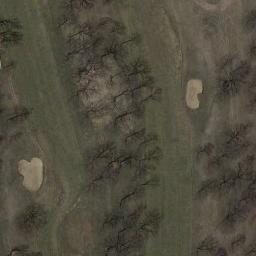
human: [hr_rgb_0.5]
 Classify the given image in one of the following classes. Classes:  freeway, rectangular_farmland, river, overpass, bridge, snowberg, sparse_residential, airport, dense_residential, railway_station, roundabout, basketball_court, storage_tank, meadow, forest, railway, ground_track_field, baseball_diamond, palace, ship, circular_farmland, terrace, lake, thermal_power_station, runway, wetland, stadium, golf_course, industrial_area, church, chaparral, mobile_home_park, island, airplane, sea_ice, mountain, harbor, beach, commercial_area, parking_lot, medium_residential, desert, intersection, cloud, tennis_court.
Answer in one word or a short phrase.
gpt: golf_course